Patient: sex F, age 48
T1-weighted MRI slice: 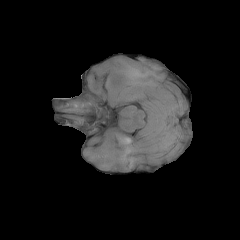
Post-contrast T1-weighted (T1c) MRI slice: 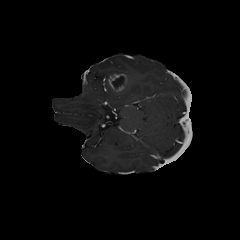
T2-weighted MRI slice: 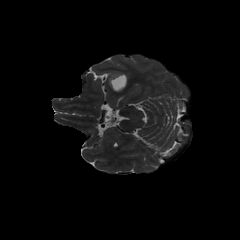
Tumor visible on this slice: yes
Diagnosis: Glioblastoma, IDH-wildtype
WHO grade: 4